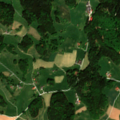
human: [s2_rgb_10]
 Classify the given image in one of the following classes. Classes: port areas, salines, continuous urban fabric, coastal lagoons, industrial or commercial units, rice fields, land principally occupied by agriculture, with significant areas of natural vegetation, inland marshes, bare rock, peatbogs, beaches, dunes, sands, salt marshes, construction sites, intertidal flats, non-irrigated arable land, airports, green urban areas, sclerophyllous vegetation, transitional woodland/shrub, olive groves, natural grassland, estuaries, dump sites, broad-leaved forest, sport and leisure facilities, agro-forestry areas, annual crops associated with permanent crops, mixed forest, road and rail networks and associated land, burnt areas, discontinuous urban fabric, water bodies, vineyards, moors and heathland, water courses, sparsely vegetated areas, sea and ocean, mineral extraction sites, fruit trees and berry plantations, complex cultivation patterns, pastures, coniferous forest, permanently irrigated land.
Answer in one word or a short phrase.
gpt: complex cultivation patterns, land principally occupied by agriculture, with significant areas of natural vegetation, coniferous forest, mixed forest